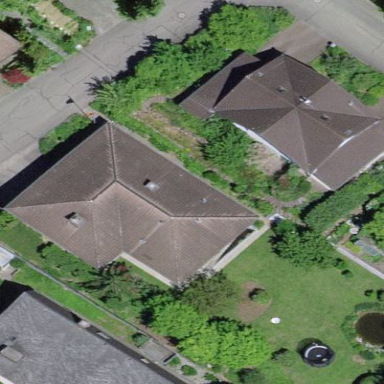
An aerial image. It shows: Semidetached house.